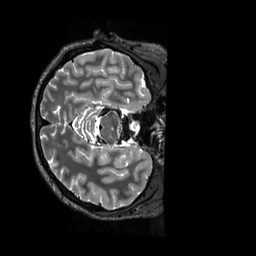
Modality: T2w
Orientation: axial
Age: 22
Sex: female
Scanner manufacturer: siemens
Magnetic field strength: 3 T
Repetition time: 3.2 s
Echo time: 0.728 s